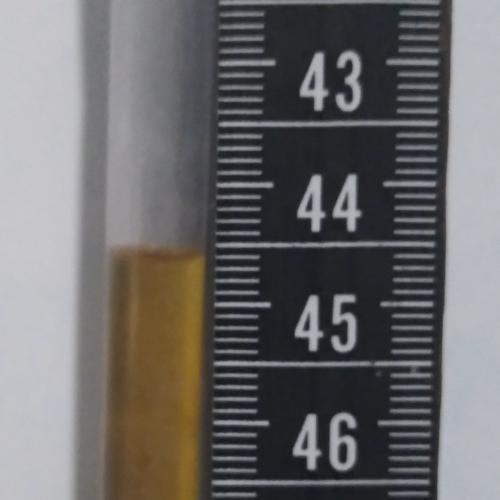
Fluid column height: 44.6 cm